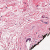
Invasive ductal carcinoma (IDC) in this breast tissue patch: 0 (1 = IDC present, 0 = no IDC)